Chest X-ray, PA view. Patient: 39 years old, sex F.
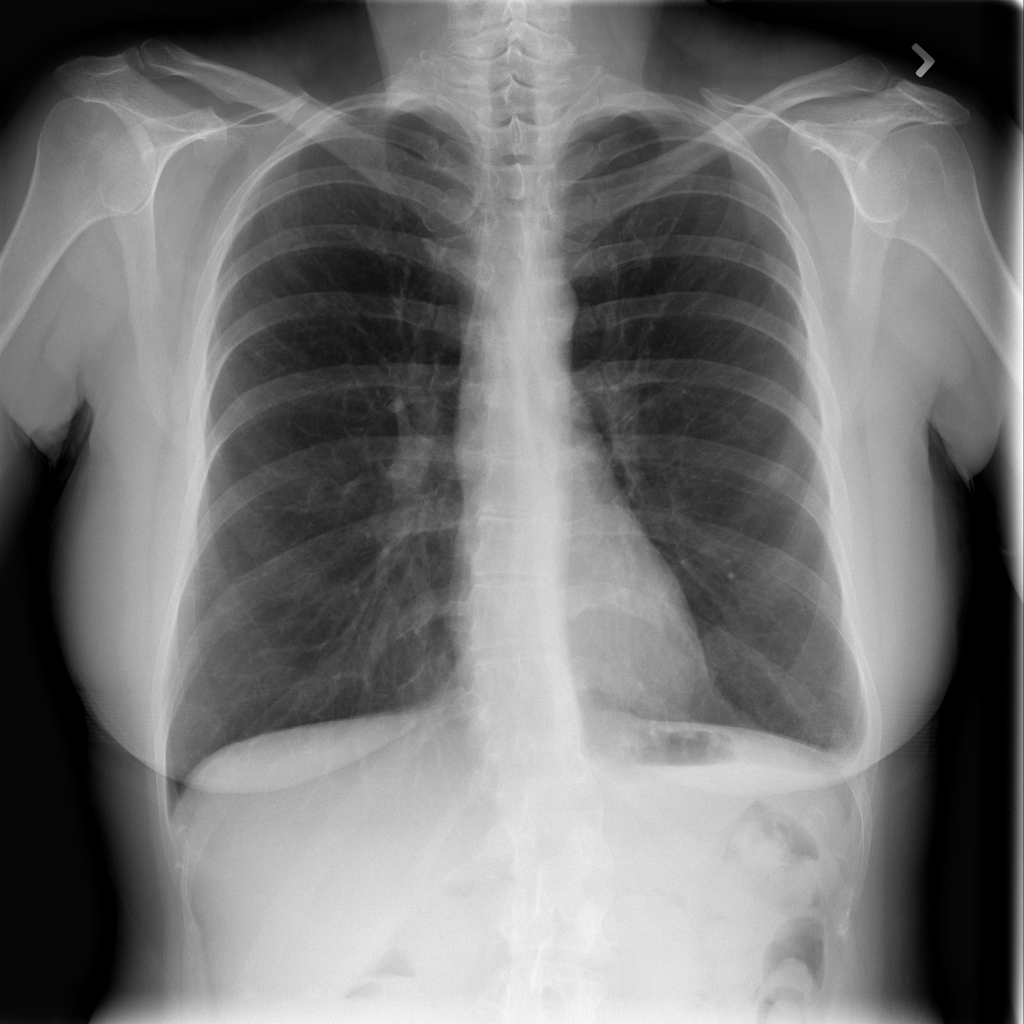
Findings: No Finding